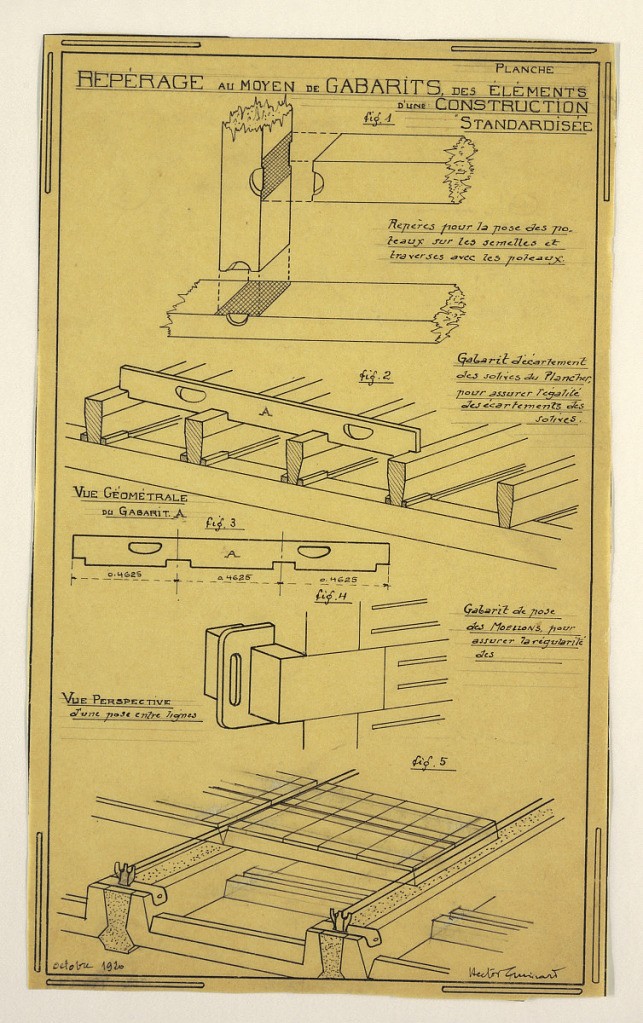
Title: Design for a Mass-Operational House Designed by Hector Guimard, Construction Directions for supports
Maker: Hector Guimard, French, 1867–1942
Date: October 1920
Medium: Pen and black ink, graphite on tracing paper
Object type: Drawing
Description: Design for a mass-operational house by Guimard, detailing construction for supports